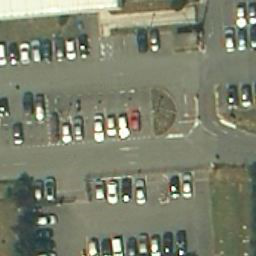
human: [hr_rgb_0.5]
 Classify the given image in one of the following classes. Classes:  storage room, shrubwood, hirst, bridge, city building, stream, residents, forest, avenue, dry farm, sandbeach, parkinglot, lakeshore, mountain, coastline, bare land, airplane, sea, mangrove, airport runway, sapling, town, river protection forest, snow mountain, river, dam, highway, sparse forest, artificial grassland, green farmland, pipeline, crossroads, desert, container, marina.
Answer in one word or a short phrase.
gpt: parkinglot